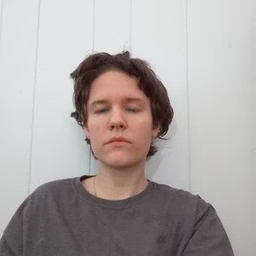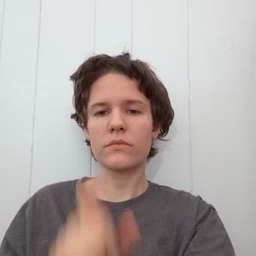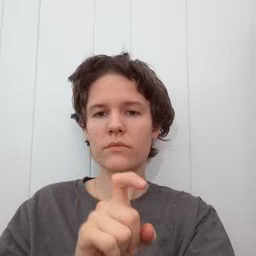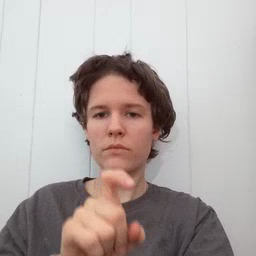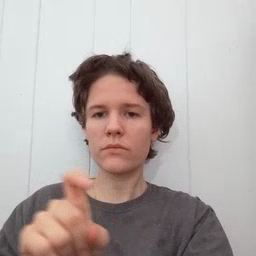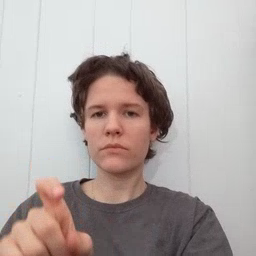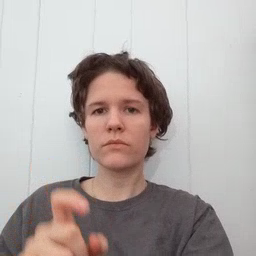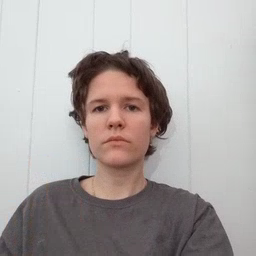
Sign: closet